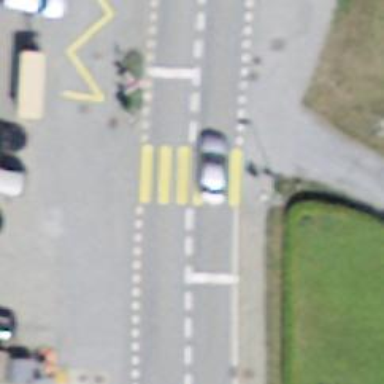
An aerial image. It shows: Crossing with traffic signals.